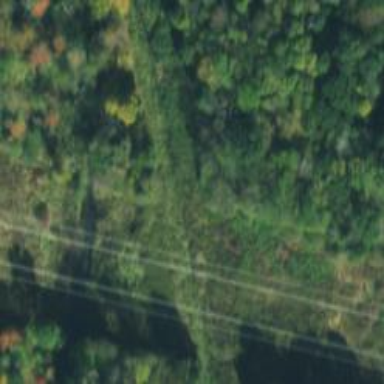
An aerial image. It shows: Abandoned railway.